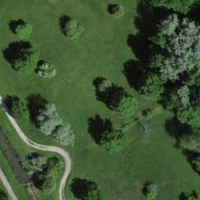
EUNIS habitat code: 25
Species observed at this site:
Tettigonia viridissima
Prunus spinosa